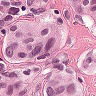
Metastatic tissue present: yes